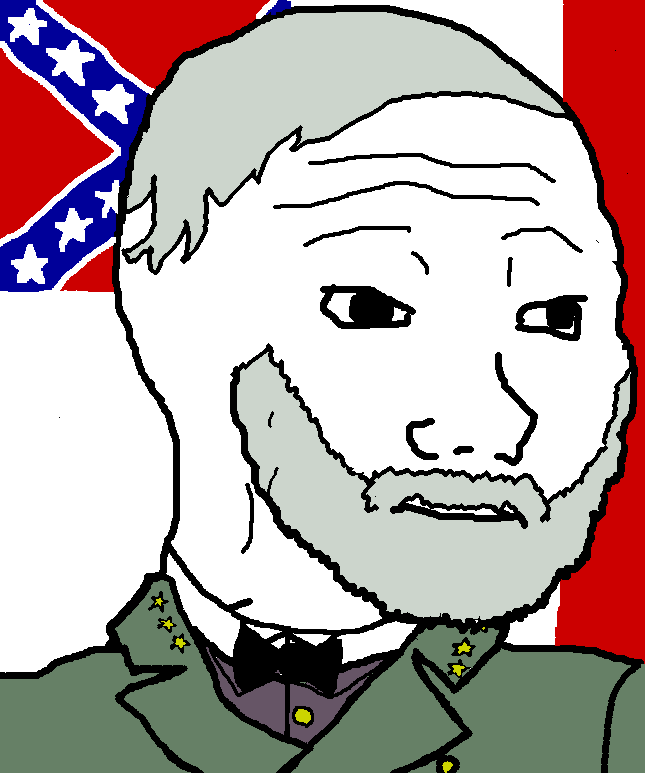
Label: 5_Wojak_with_Background